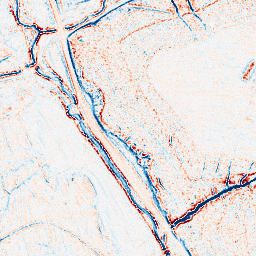
Category: edge_preserving
Decomposition family: anisotropic_diffusion
Decomposition parameters: iterations: 5
kappa: 50
gamma: 0.2
Upsampling method: sinc_blackman
Upsampling parameters: scale: 2
kernel_size: 8
Upsampling scale: 2